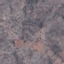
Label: HerbaceousVegetation